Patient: sex M, age 65
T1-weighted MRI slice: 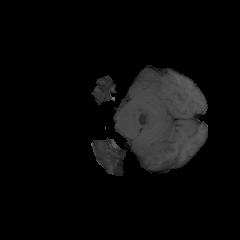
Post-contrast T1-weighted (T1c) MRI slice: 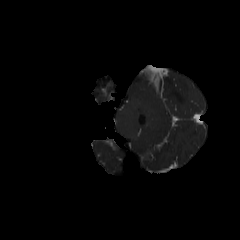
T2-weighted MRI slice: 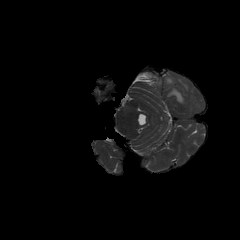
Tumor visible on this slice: yes
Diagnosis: Glioblastoma, IDH-wildtype
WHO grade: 4